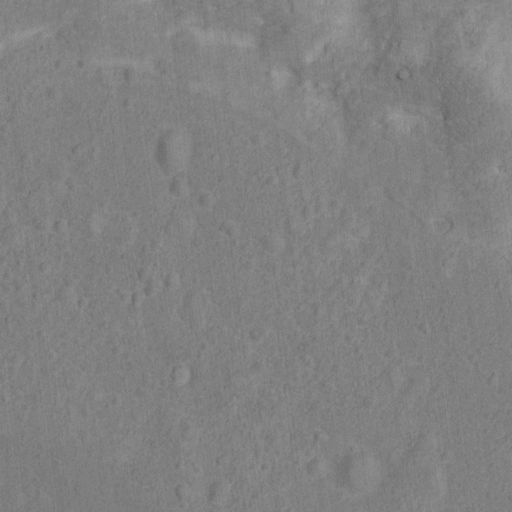
Classes present: Background